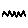
Label: zigzag